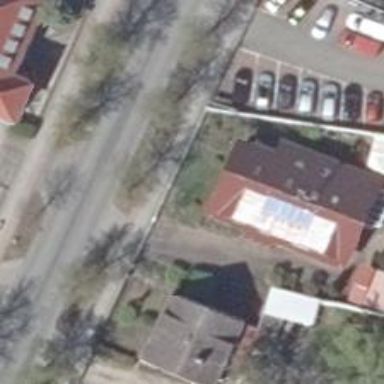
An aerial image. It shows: Detached building.